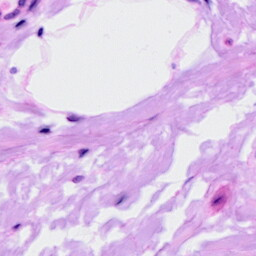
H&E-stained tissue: Ovarian